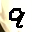
Label: 9